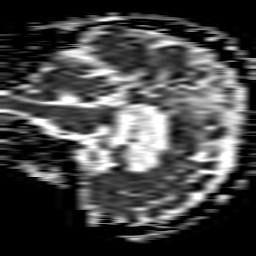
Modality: ADC
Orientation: sagittal
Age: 79
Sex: male
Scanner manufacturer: philips
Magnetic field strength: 1.5 T
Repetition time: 3.818 s
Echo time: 0.09719 s